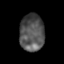
Tissue: skin
Cell type: Epithelial cells
Senescence score: 0.1413
Nuclear area (px): 892
Mean DAPI intensity: 83.908